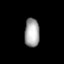
Tissue: lung
Cell type: Endothelial cells
Senescence score: 0.6113
Nuclear area (px): 421
Mean DAPI intensity: 165.328